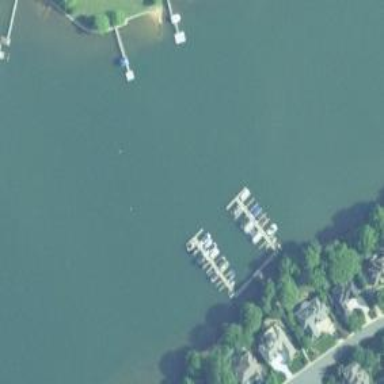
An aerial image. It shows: Man-made pier.